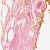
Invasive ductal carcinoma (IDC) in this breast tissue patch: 0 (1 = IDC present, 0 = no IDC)